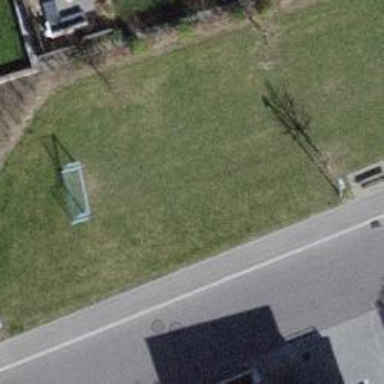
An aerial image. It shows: Grass pitch designated for soccer.